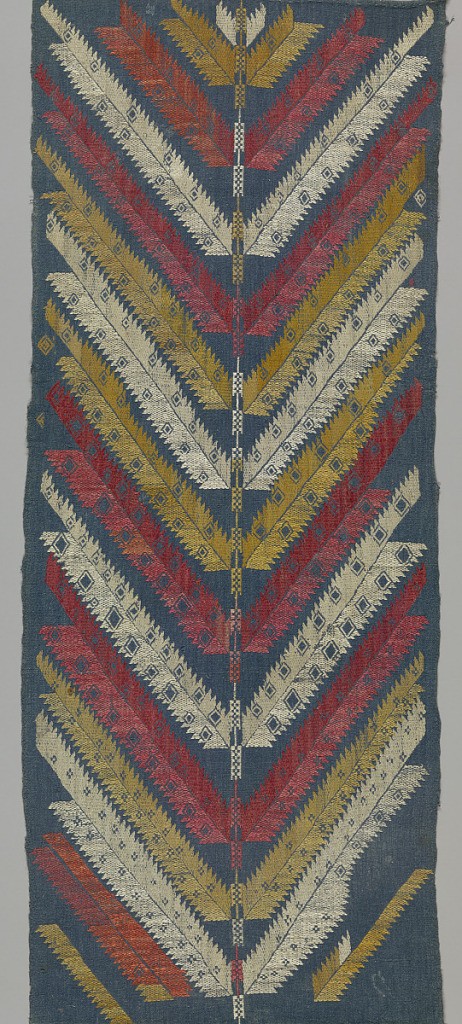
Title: Textile
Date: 18th century
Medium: silk embroidery on linen foundation Technique: counted running stitch on plain weave foundation
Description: A very stylized tree form, with sawtooth-edged braches springing diagonally in from a central trunk to form a chevron. The branches are decorated with voided squares and tiny crosses. Embroidered in red, tan, and white silks on a blue linen ground.